Question: I had an assignment about making painting circles on a JComponent when I click on it and that if you click on an existing circle, it will print a message. Everything works fine, except that the first circle that I draw will have a black border when the following ones wont.
I think it has to do with the repaint method but I cant seems to find what is going on.
'''
import javax.swing.*;
import java.awt.*;
import java.awt.Shape;
import java.awt.event.MouseAdapter;
import java.awt.event.MouseEvent;
import java.awt.geom.Ellipse2D;
import java.util.ArrayList;
public class GraphComponent extends JComponent {
private int defaultWidth = 500;
private int defaultHeight = 500;
protected Point spot;
protected int width = 50;
protected int height = 50;
private ArrayList<Ellipse2D> shapeList = new ArrayList();
public GraphComponent() {
super();
this.setPreferredSize(new Dimension(defaultWidth,defaultHeight));
addMouseListener(new MouseAdapter() {
public void mouseClicked(MouseEvent e) {
boolean contains = false;
spot = e.getPoint();
for (Shape shape : shapeList) {
if (shape.contains(spot)) {
System.out.println("WIN");
System.out.println();
contains = true;
break;
}
}
System.out.println();
System.out.println(shapeList.contains(spot));
if(contains == false){
shapeList.add(new Ellipse2D.Double(spot.x - width / 2,
spot.y - width / 2, width, height));
}
repaint();
}
});
addMouseMotionListener(new MouseAdapter() {
public void mouseDragged(MouseEvent e) {
//moveSquare(e.getX(),e.getY());
}
});
}
public void paintComponent(Graphics gfx) {
super.paintComponents(gfx);
for (Ellipse2D shape : shapeList) {
gfx.drawOval((int)shape.getX(), (int)shape.getY(),width,height);
gfx.setColor(Color.YELLOW);
gfx.fillOval((int)shape.getX(), (int)shape.getY(),width,height);
}
}
}
'''
I expect all the circles to look the same, yet the first created has black borders

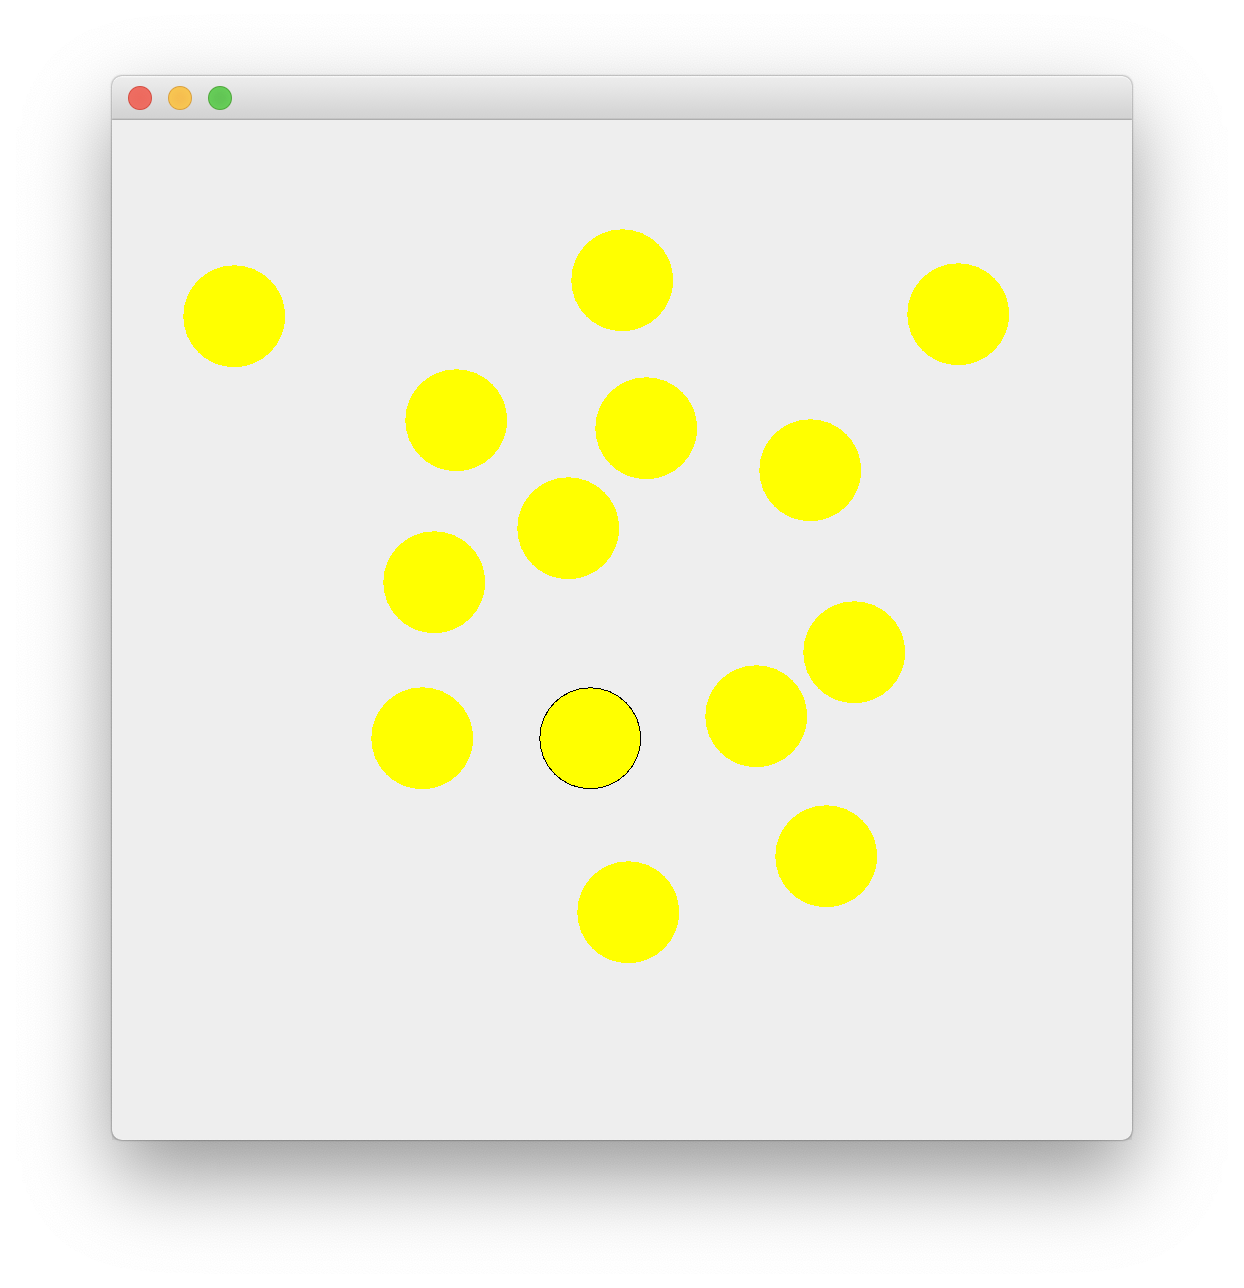
Answer: You are using a unique 'Graphics' object, so the first call (from the first iteration) to 'drawOval' will paint with the default 'Graphics' 's color, which is black .
Next iterations will all paint in yellow .
'''
for (Ellipse2D shape : shapeList) {
gfx.drawOval((int)shape.getX(), (int)shape.getY(),width,height);// BLACK (at first iteration, YELLOW for next ones)
gfx.setColor(Color.YELLOW);// YELLOW (from now on)
gfx.fillOval((int)shape.getX(), (int)shape.getY(),width,height);
}
'''